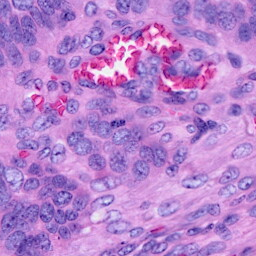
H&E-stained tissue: Ovarian